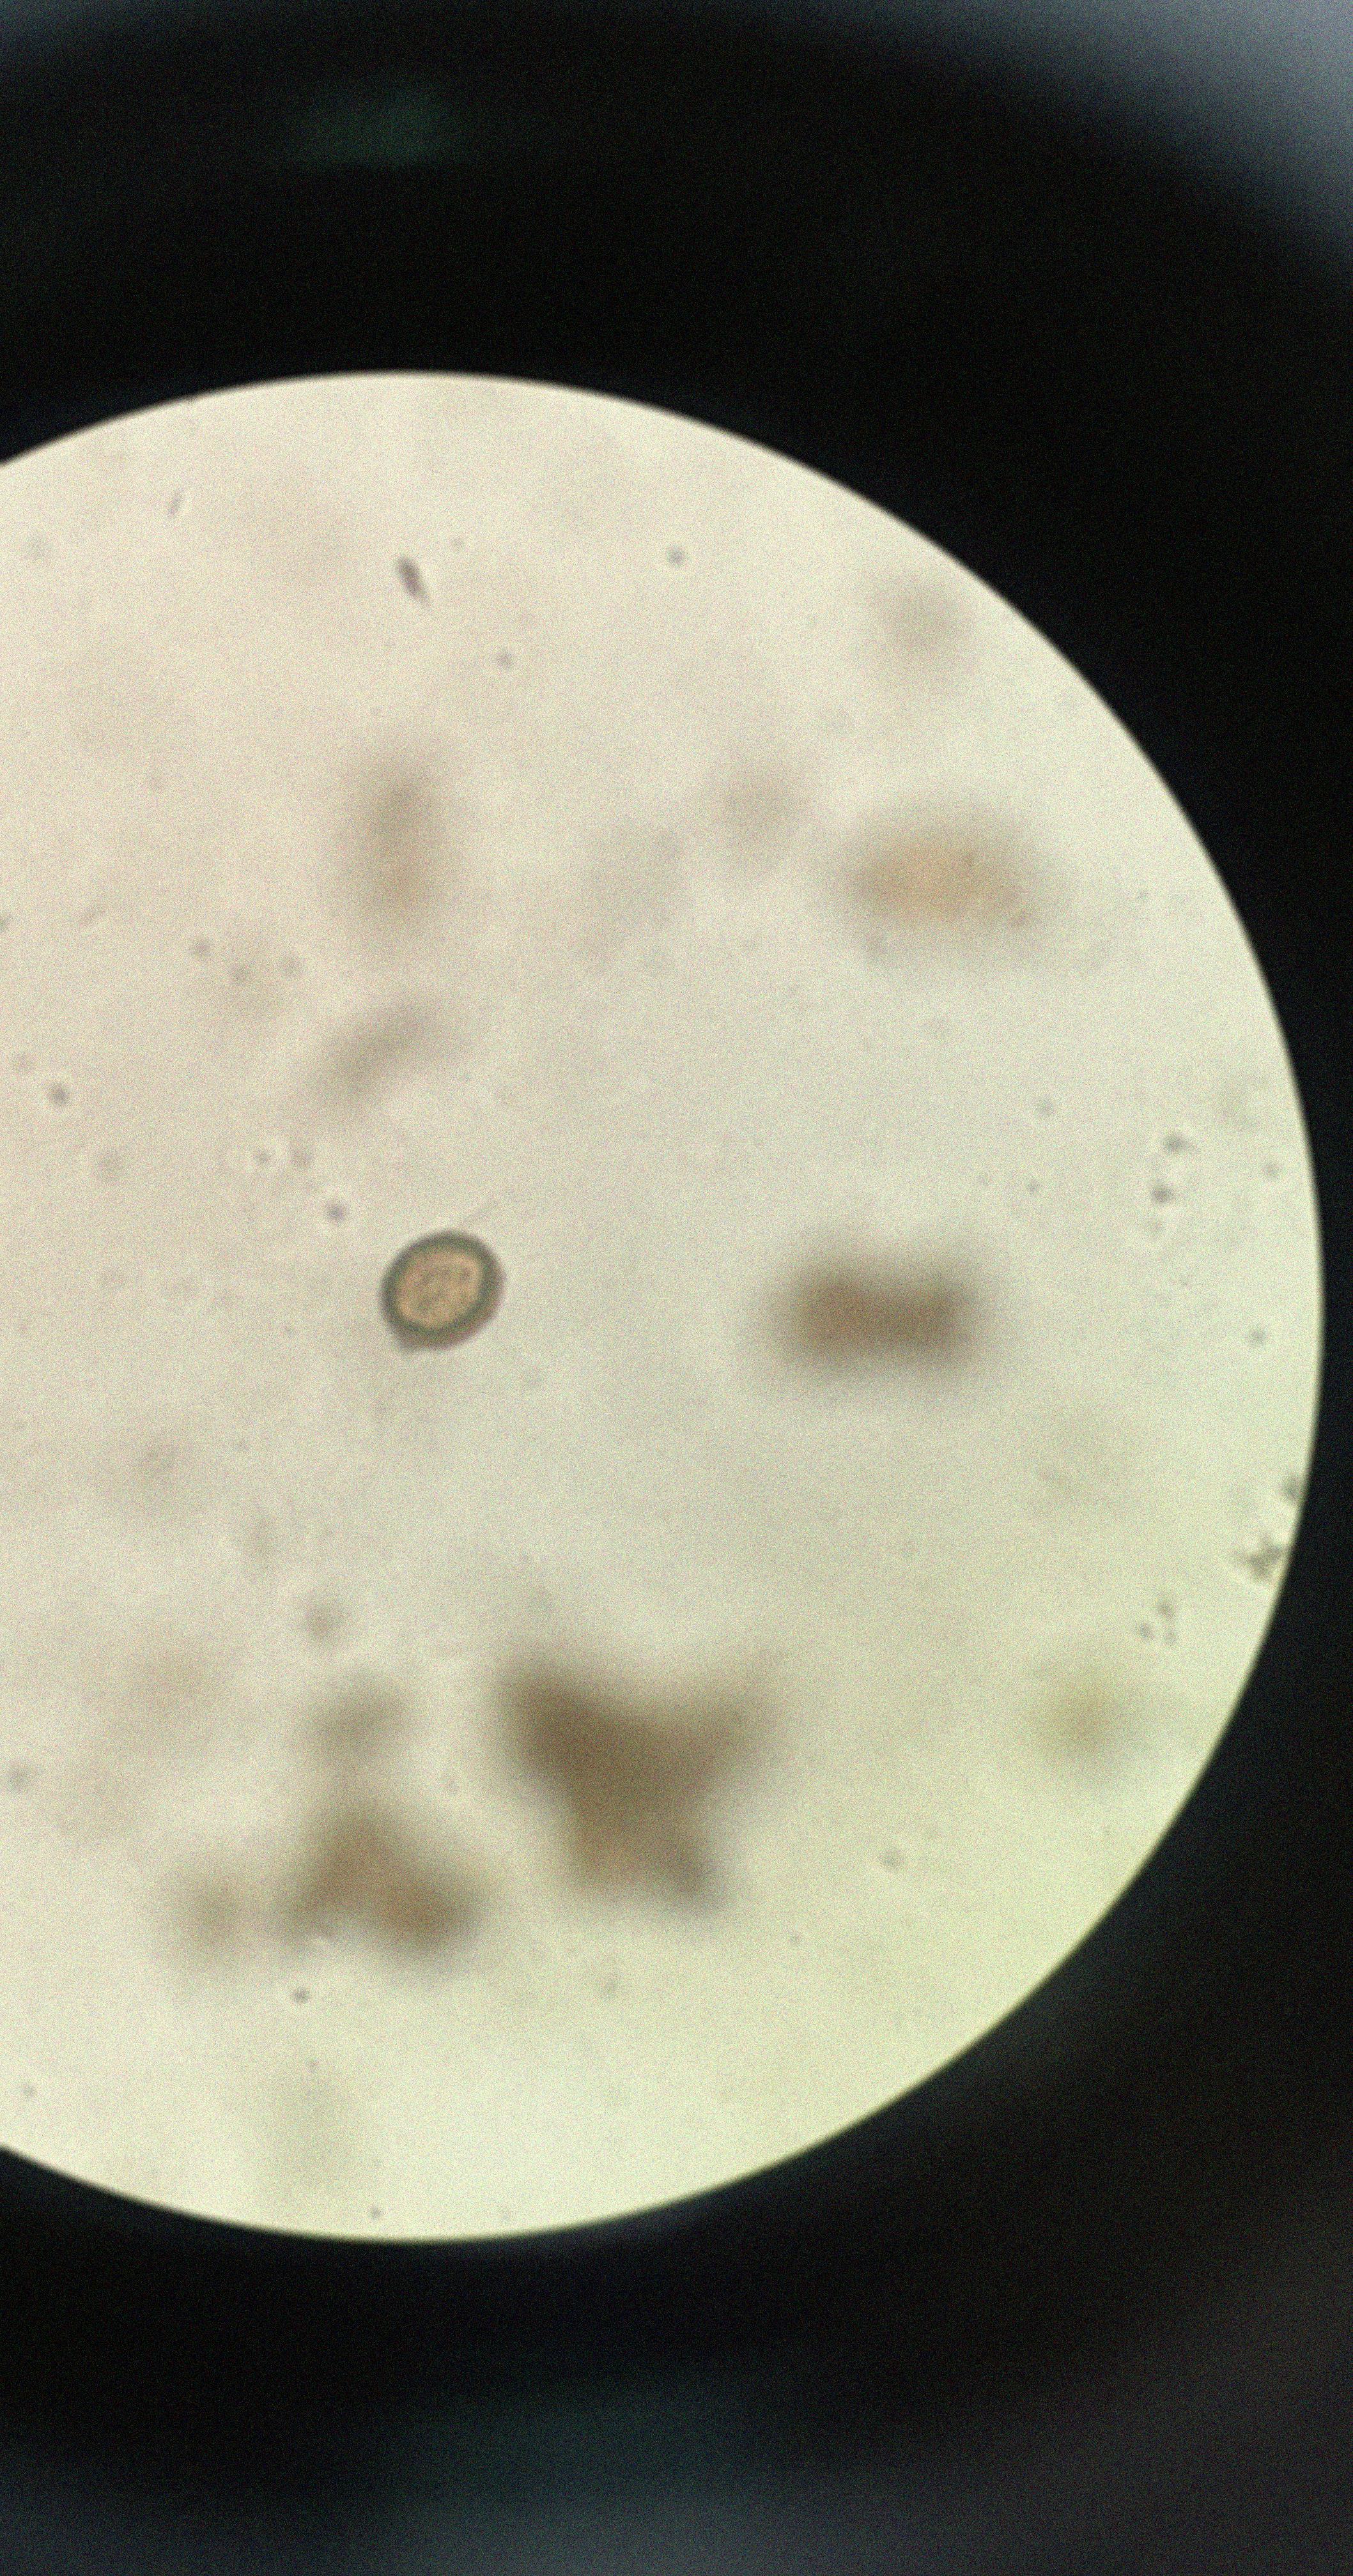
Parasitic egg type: Taenia spp. egg